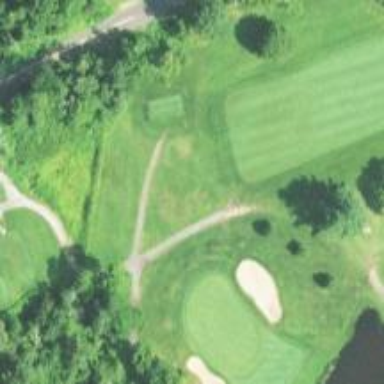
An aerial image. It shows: Service road used as golf cart path.